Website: home-depot
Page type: payment
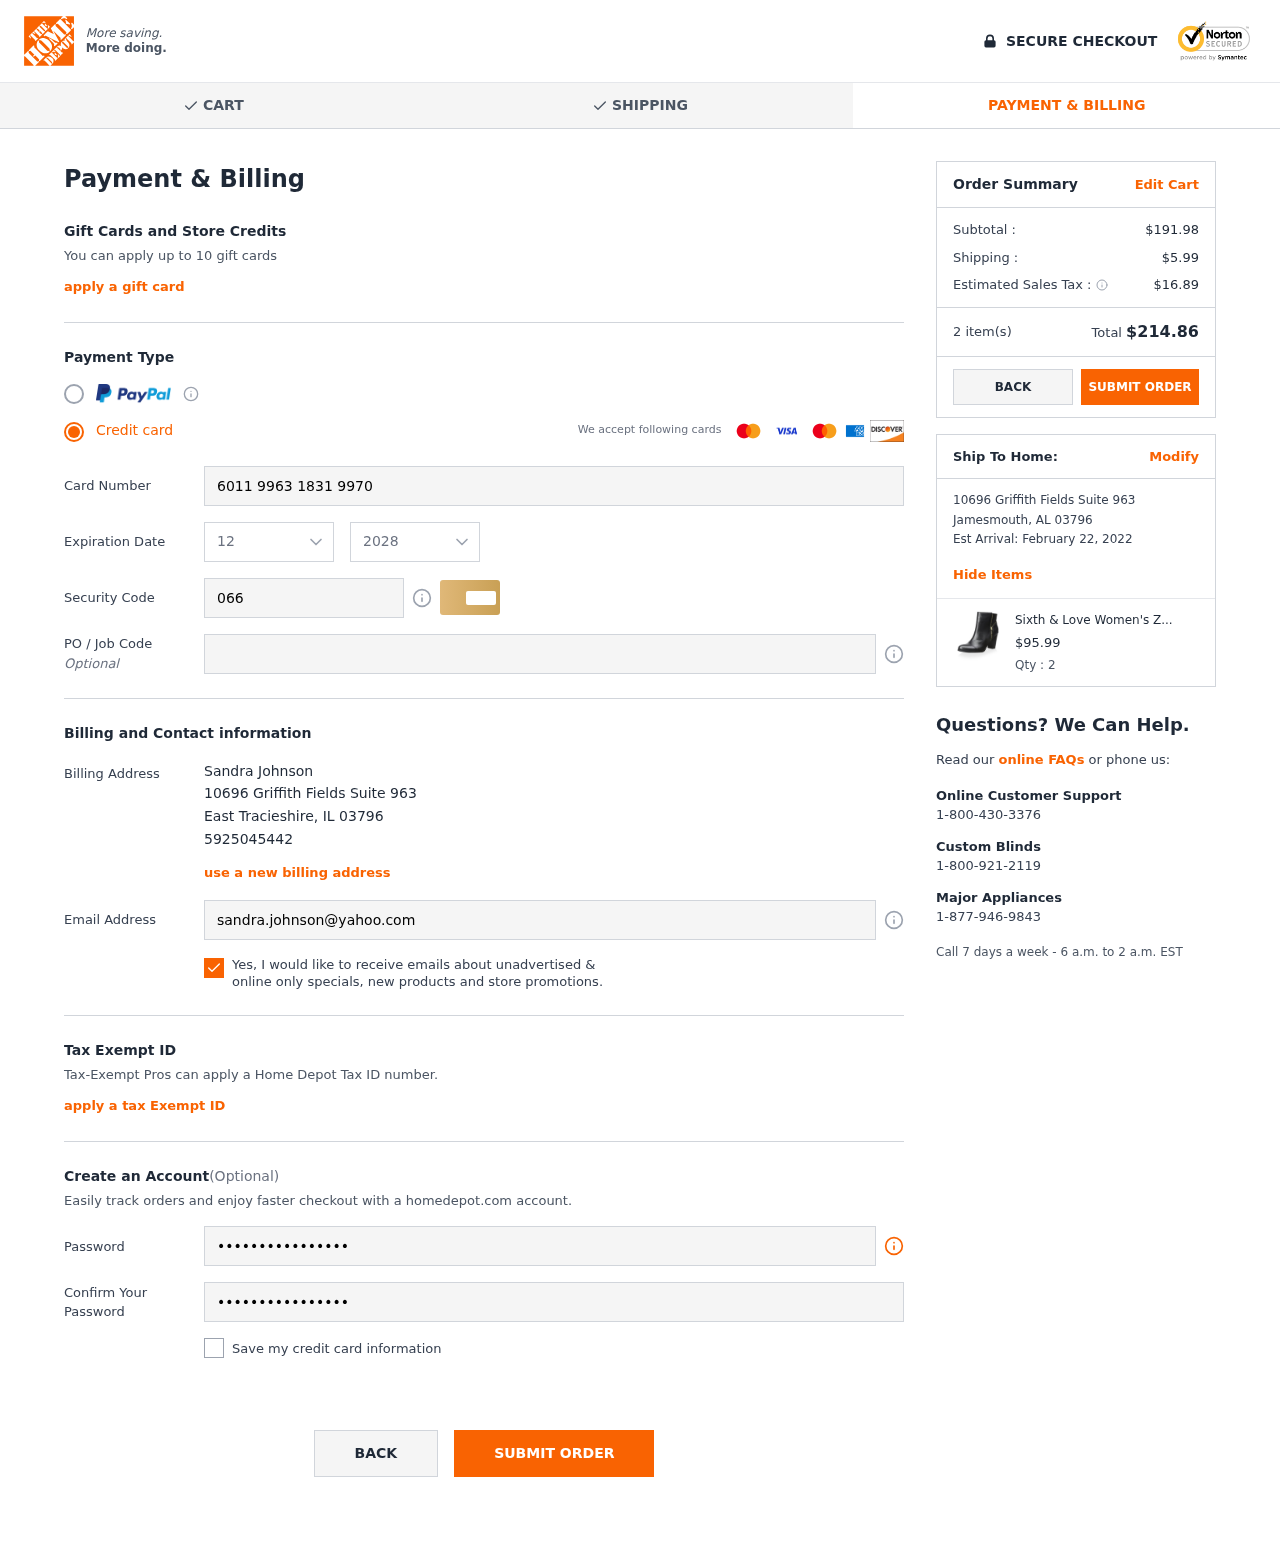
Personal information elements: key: PII_CARD_CVV
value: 066
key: PII_CARD_EXPIRY_MONTH
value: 12
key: PII_CARD_EXPIRY_YEAR
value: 28
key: PII_CARD_NUMBER
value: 6011 9963 1831 9970
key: PII_CITY
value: East Tracieshire
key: PII_CITY2
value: Jamesmouth
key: PII_EMAIL
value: sandra.johnson@yahoo.com
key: PII_FULLNAME
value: Sandra Johnson
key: PII_PHONE
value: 5925045442
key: PII_POSTCODE
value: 03796
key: PII_POSTCODE2
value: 03796
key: PII_STATE_ABBR
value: IL
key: PII_STATE_ABBR2
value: AL
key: PII_STREET
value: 10696 Griffith Fields Suite 963
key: PII_STREET2
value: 10696 Griffith Fields Suite 963
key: PII_POSTCODE_FULL
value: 03796
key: PII_POSTCODE_NUMERIC
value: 3796
Product elements: key: PRODUCT1_NAME
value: Sixth & Love Women's Zip Bootie, Black, 5.5 M US
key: PRODUCT1_PRICE
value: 95.99
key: PRODUCT1_QUANTITY
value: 2
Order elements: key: ORDER_SUBTOTAL
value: $191.98
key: ORDER_SHIPPING_COST
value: $5.99
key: ORDER_TAX
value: $16.89
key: ORDER_NUM_ITEMS
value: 2 item(s)
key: ORDER_TOTAL
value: $214.86
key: ORDER_DELIVERY_DATE
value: February 22, 2022